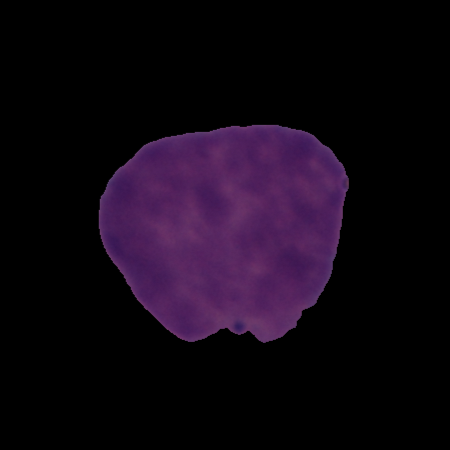
Label: cancer